Field crop: tomato
Growth stage: 1
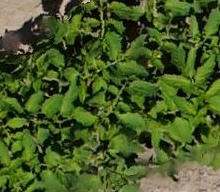
Species: tomato